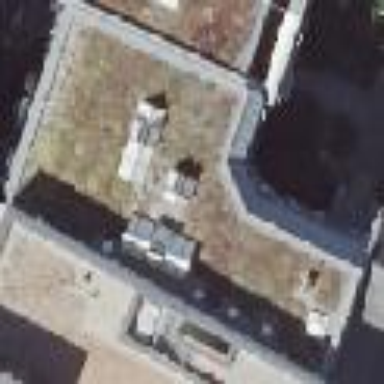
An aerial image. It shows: Commercial building with flat roof.